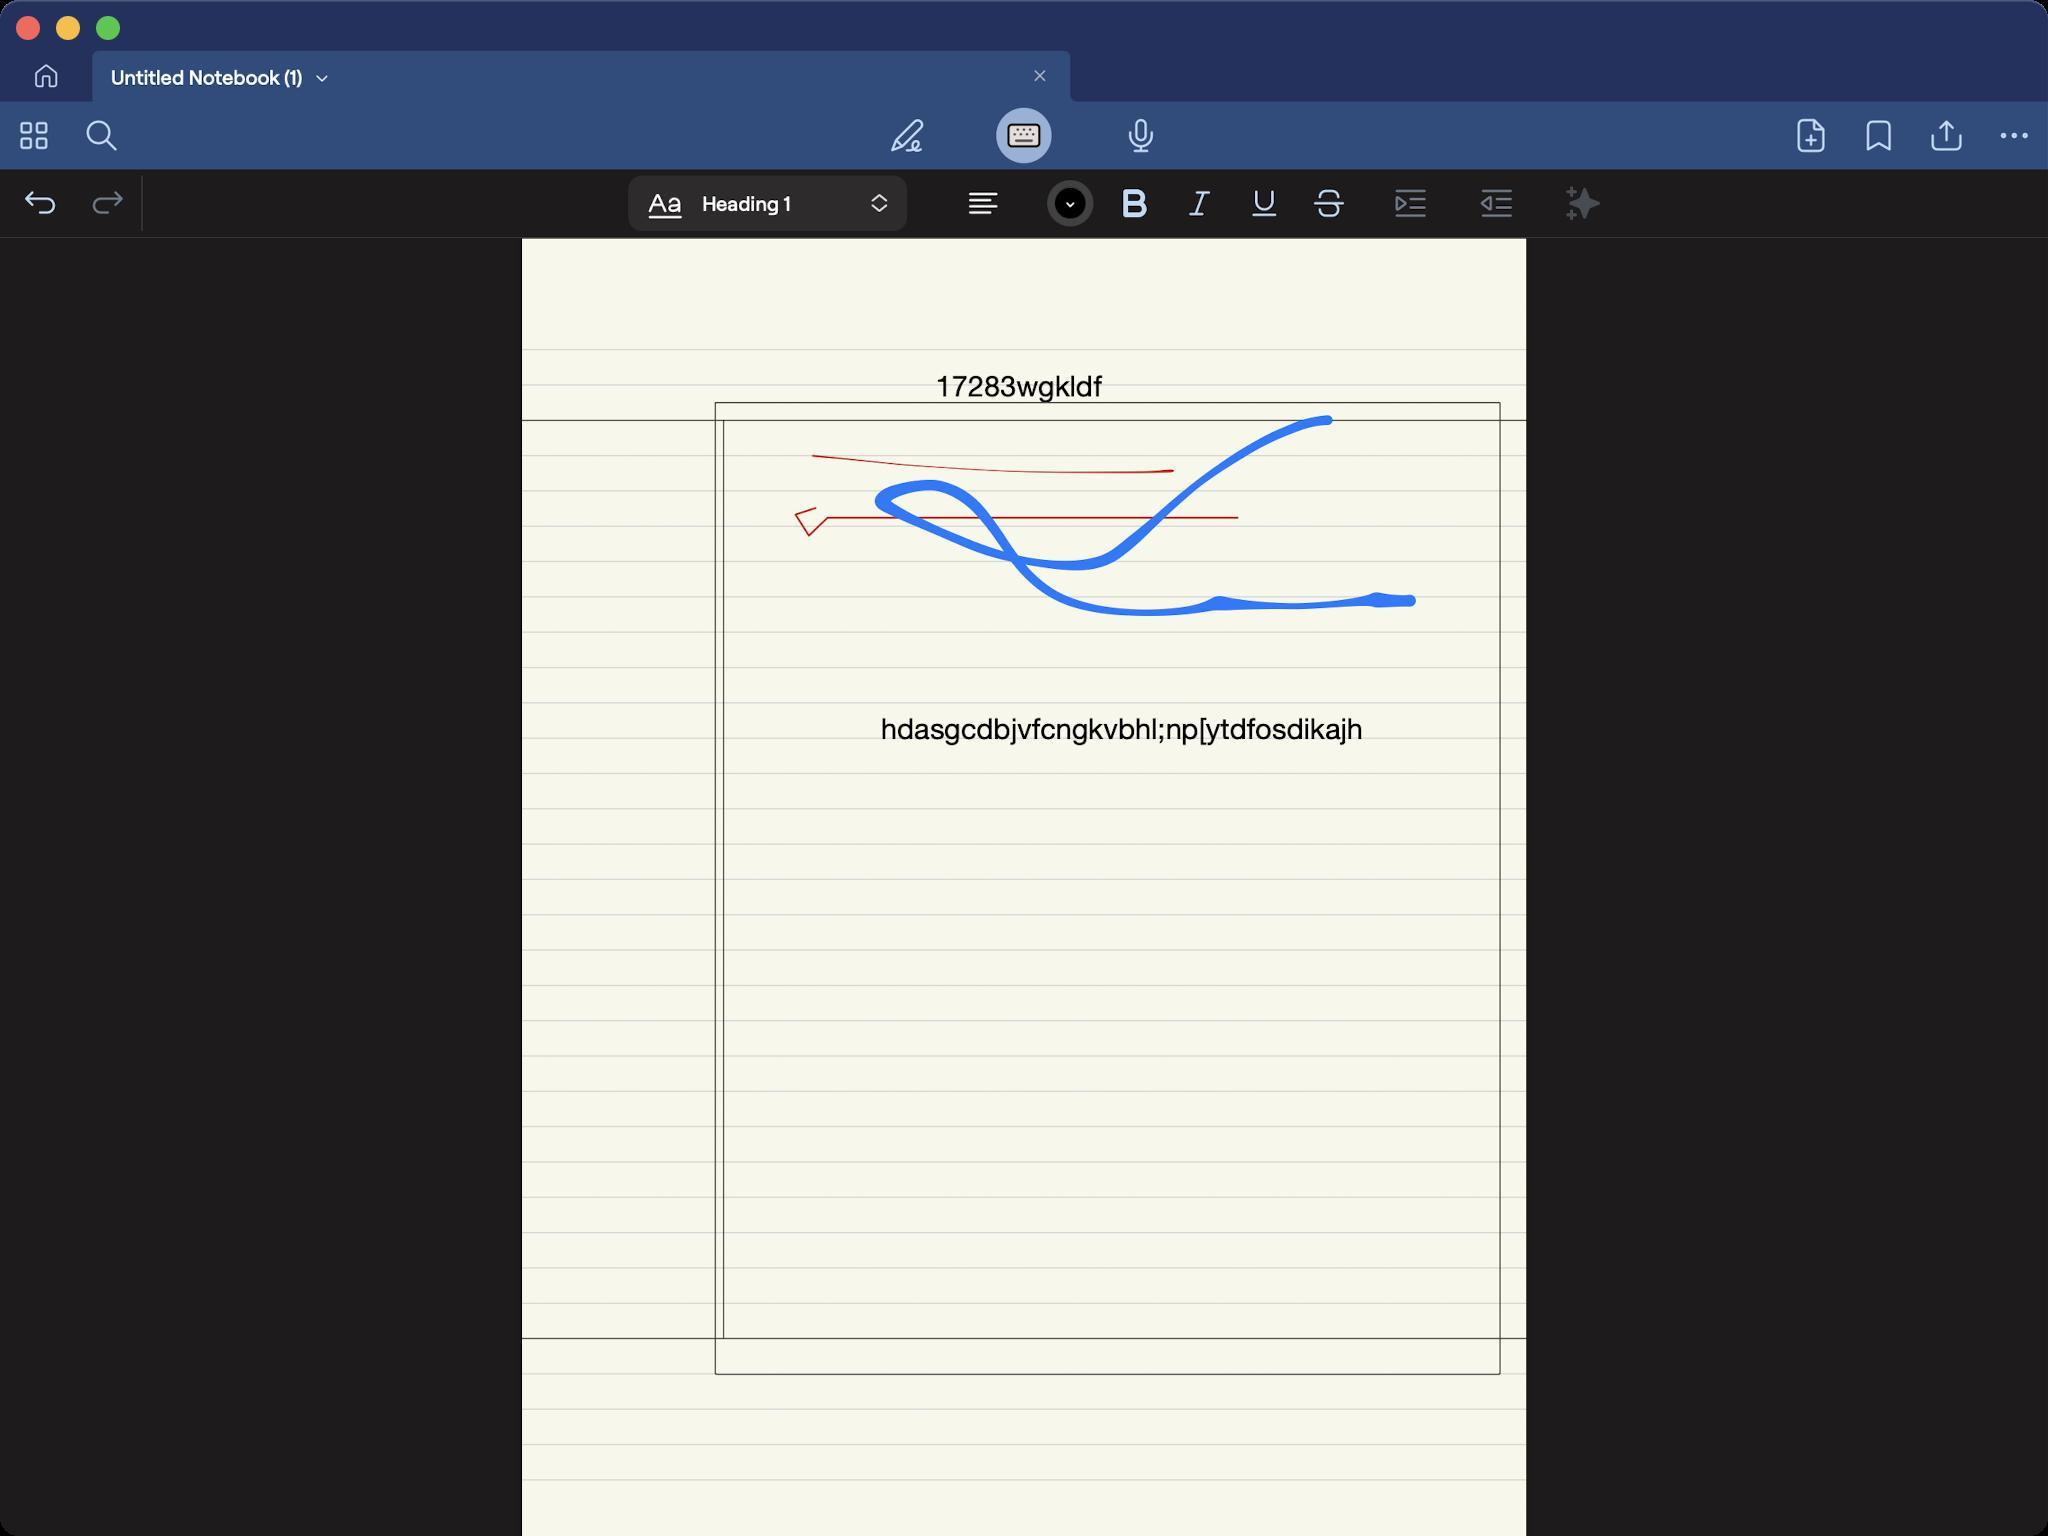
Accessibility tree:
{"name": "Untitled_Notebook_(1)", "role": "AXWindow", "description": null, "role_description": "standard window", "value": null, "position": "352.00;95.00", "size": "1024;768", "children": [{"name": null, "role": "AXGroup", "description": null, "role_description": "group", "value": null, "position": "0.00;0.00", "size": "1024;768", "children": [{"name": null, "role": "AXGroup", "description": null, "role_description": "group", "value": null, "position": "0.00;0.00", "size": "1024;28", "children": []}, {"name": null, "role": "AXGroup", "description": null, "role_description": "group", "value": null, "position": "0.00;0.00", "size": "1024;15", "children": []}, {"name": null, "role": "AXGroup", "description": null, "role_description": "group", "value": null, "position": "0.00;0.00", "size": "1024;768", "children": [{"name": null, "role": "AXGroup", "description": "", "role_description": "group", "value": null, "position": "0.00;0.00", "size": "1024;768", "children": []}, {"name": null, "role": "AXGroup", "description": null, "role_description": "group", "value": null, "position": "0.00;84.70", "size": "1024;34", "children": [{"name": null, "role": "AXGroup", "description": null, "role_description": "group", "value": "undoRedoStackView", "position": "0.00;84.70", "size": "74;34", "children": [{"name": null, "role": "AXButton", "description": "tool undo", "role_description": "button", "value": null, "position": "3.08;84.70", "size": "34;34", "children": []}, {"name": null, "role": "AXButton", "description": "tool redo", "role_description": "button", "value": null, "position": "36.96;84.70", "size": "34;34", "children": []}]}, {"name": null, "role": "AXGroup", "description": null, "role_description": "group", "value": "optionsStackView", "position": "304.92;84.70", "size": "245;34", "children": [{"name": null, "role": "AXGroup", "description": null, "role_description": "group", "value": "fullPageTypingStackView", "position": "304.92;84.70", "size": "245;34", "children": [{"name": null, "role": "AXButton", "description": null, "role_description": "button", "value": null, "position": "304.92;84.70", "size": "158;34", "children": []}, {"name": null, "role": "AXStaticText", "description": "Heading 1", "role_description": "text", "value": null, "position": "351.12;89.32", "size": "81;25", "children": []}, {"name": null, "role": "AXButton", "description": "text.align", "role_description": "button", "value": null, "position": "478.17;87.78", "size": "28;28", "children": []}, {"name": null, "role": "AXButton", "description": "Color picker 2", "role_description": "button", "value": "Red 0% Green 0% Blue 0%", "position": "520.52;84.70", "size": "29;34", "children": []}]}]}, {"name": null, "role": "AXGroup", "description": null, "role_description": "group", "value": "macFullPageTypingStylingStackView", "position": "549.78;84.70", "size": "129;34", "children": [{"name": null, "role": "AXButton", "description": "text", "role_description": "button", "value": null, "position": "552.86;84.70", "size": "29;34", "children": []}, {"name": null, "role": "AXButton", "description": "text", "role_description": "button", "value": null, "position": "585.20;84.70", "size": "29;34", "children": []}, {"name": null, "role": "AXButton", "description": "text", "role_description": "button", "value": null, "position": "617.54;84.70", "size": "29;34", "children": []}, {"name": null, "role": "AXButton", "description": "text", "role_description": "button", "value": null, "position": "649.88;84.70", "size": "29;34", "children": []}]}, {"name": null, "role": "AXGroup", "description": null, "role_description": "group", "value": "macFullPageTypingIndentationStackView", "position": "679.14;84.70", "size": "86;34", "children": [{"name": null, "role": "AXButton", "description": "Indent", "role_description": "button", "value": null, "position": "688.38;84.70", "size": "34;34", "children": []}, {"name": null, "role": "AXButton", "description": "Outdent", "role_description": "button", "value": null, "position": "731.50;84.70", "size": "34;34", "children": []}]}, {"name": null, "role": "AXButton", "description": "AI Typing", "role_description": "button", "value": null, "position": "774.62;84.70", "size": "34;34", "children": []}]}]}]}, {"name": null, "role": "AXButton", "description": null, "role_description": "close button", "value": null, "position": "7.00;6.00", "size": "14;16", "children": []}, {"name": null, "role": "AXButton", "description": null, "role_description": "full screen button", "value": null, "position": "47.00;6.00", "size": "14;16", "children": [{"name": null, "role": "AXGroup", "description": null, "role_description": "group", "value": null, "position": "47.00;6.00", "size": "14;16", "children": [{"name": null, "role": "AXGroup", "description": null, "role_description": "group", "value": null, "position": "47.00;6.00", "size": "14;16", "children": []}]}]}, {"name": null, "role": "AXButton", "description": null, "role_description": "minimize button", "value": null, "position": "27.00;6.00", "size": "14;16", "children": []}]}